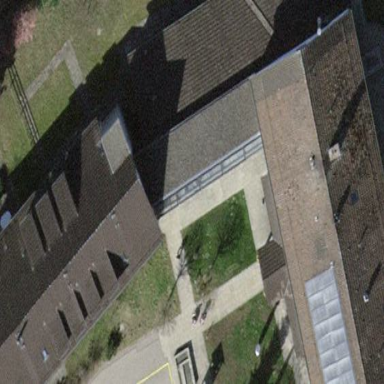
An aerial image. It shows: Building.